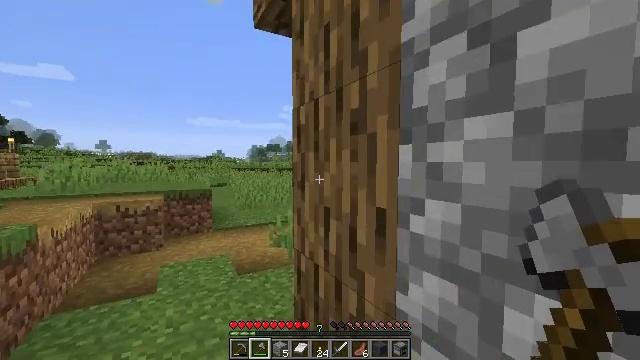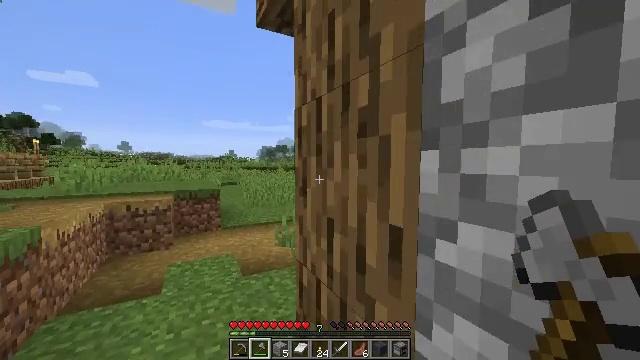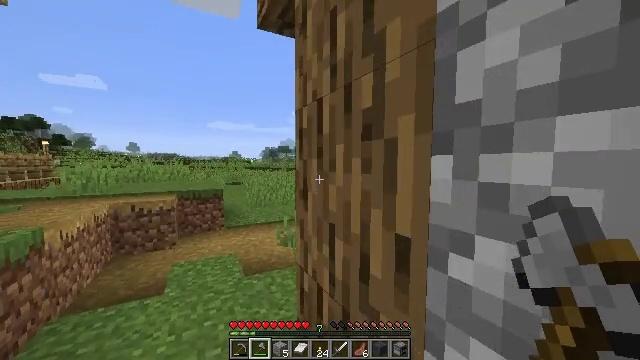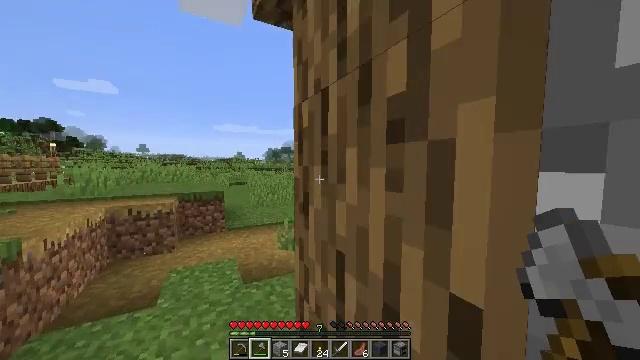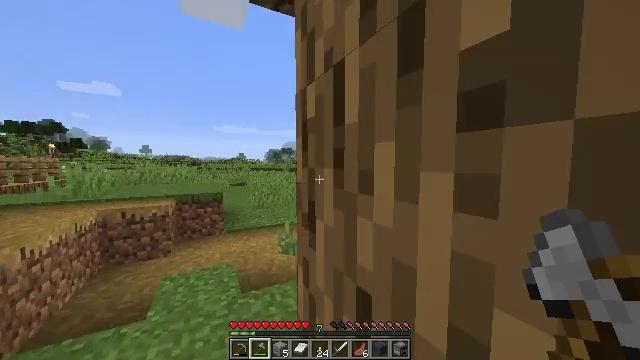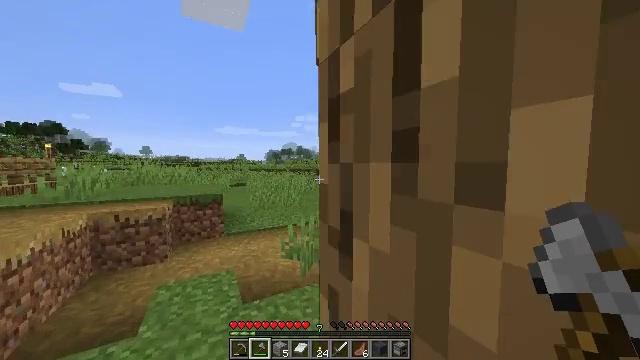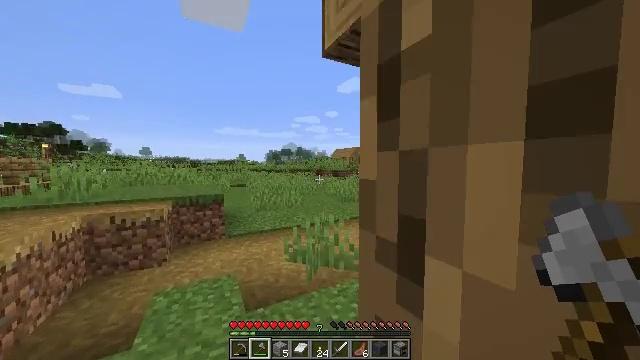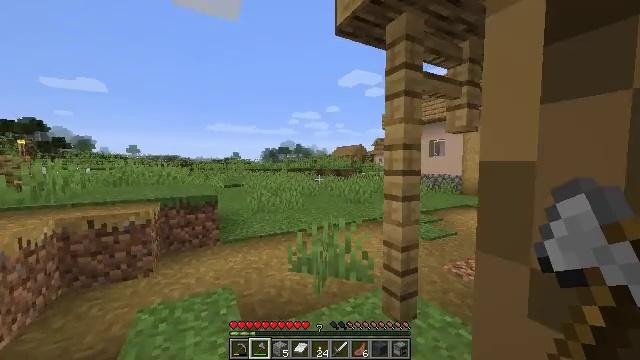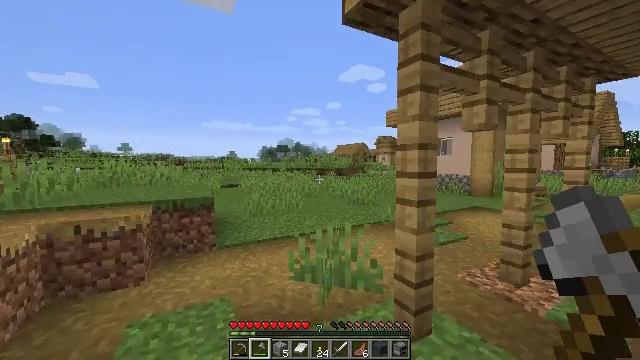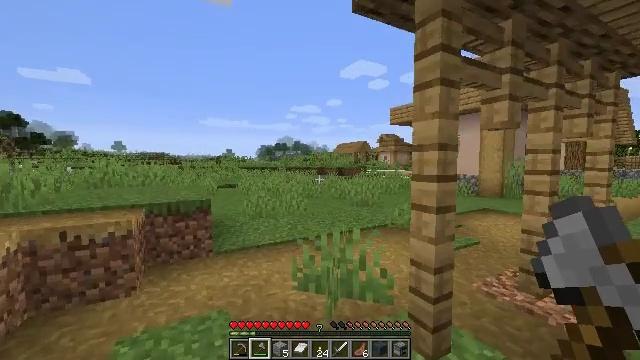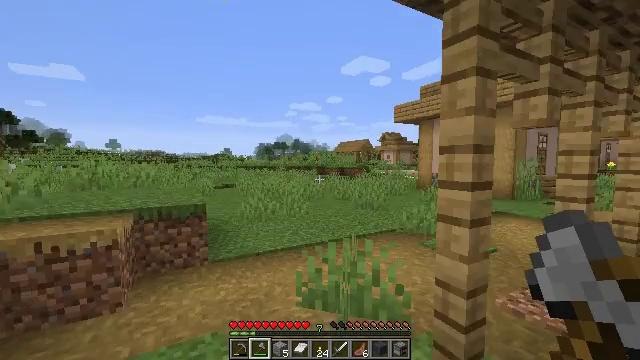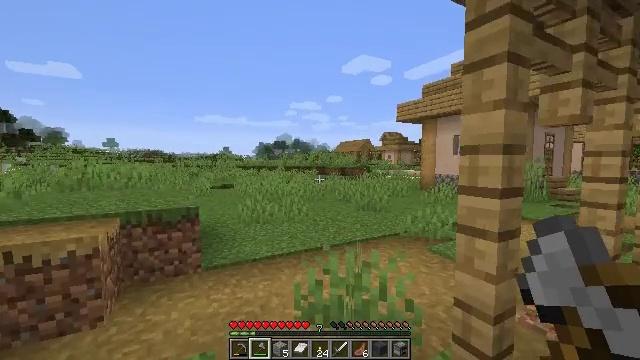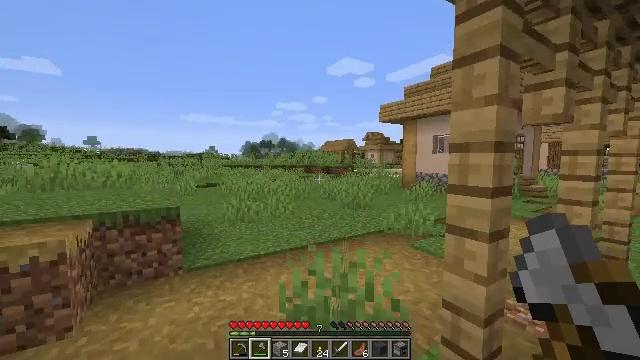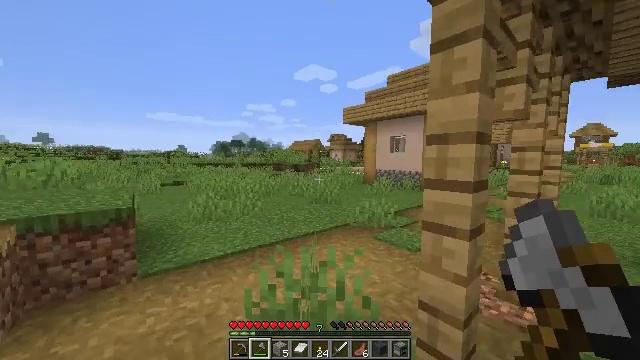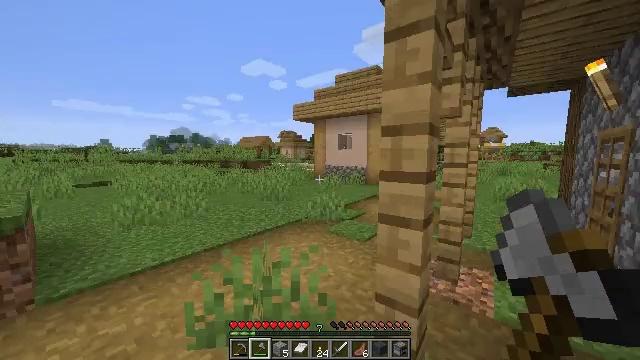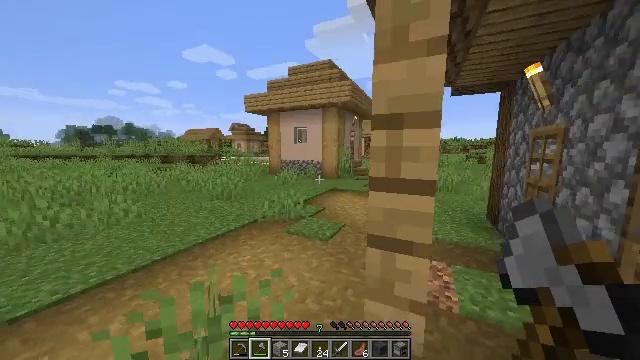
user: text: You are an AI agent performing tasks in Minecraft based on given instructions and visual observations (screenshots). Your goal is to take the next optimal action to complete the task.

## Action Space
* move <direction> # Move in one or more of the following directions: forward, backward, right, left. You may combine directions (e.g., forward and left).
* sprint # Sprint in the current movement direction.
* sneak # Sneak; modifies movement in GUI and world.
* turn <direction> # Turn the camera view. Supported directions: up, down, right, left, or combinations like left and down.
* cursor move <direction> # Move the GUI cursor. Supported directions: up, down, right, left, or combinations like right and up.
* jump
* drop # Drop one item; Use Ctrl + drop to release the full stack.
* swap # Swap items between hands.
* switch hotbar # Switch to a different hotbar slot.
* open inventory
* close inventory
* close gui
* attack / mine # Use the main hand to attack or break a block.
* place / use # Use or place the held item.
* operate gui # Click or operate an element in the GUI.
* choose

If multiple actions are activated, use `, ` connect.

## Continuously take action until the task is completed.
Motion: motion action
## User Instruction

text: Gather clay blocks.
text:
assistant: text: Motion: move forward, sprint, turn left
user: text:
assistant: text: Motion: move forward, sprint
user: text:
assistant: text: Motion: move forward, sprint
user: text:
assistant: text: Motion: move forward, sprint
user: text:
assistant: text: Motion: move forward, sprint
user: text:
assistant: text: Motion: move forward, sprint
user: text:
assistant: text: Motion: move forward, sprint
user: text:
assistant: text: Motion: move forward, sprint
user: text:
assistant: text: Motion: move forward, sprint
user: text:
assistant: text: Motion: move forward, sprint
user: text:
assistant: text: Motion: move forward, sprint
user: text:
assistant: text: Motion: move forward, sprint, turn right
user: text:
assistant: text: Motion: move forward, sprint, turn right
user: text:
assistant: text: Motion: move forward, sprint, turn right and down
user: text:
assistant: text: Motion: move forward, turn right and down
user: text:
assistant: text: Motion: turn right
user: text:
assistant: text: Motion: turn right
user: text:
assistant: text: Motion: turn right
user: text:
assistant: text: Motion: turn right
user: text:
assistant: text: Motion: turn right
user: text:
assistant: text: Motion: no_op
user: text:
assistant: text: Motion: move forward
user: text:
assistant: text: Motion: move forward
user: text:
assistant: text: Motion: move forward
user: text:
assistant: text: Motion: move forward
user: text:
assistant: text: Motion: move forward
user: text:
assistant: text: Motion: move forward
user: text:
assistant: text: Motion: move forward, turn right and down
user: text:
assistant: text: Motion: move forward, turn right and down
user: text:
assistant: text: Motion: move forward, turn right